Question: I'm trying to initialize a 2 GB SanDisk SD card on a <URL>. I've analyzed the interface on a logic analyzer (see . The problem is that the data out line from the SD card is always high, I should be getting back a 0x01 from the card init command. The SD card reads fine on the PC however. The code I am using is below, what could the problem be?
I'm using an SD socket from <URL>.
'''
/*------------------------------------------------------------------------/
/ Bitbanging MMCv3/SDv1/SDv2 (in SPI mode) control module
/-------------------------------------------------------------------------/
/
/ Copyright (C) 2010, ChaN, all right reserved.
/
/ * This software is a free software and there is NO WARRANTY.
/ * No restriction on use. You can use, modify and redistribute it for
/ personal, non-profit or commercial products UNDER YOUR RESPONSIBILITY.
/ * Redistributions of source code must retain the above copyright notice.
/
/--------------------------------------------------------------------------/
Features and Limitations:
* Very Easy to Port
It uses only 4-6 bit of GPIO port. No interrupt, no SPI port is used.
* Platform Independent
You need to modify only a few macros to control GPIO ports.
* Low Speed
The data transfer rate will be several times slower than hardware SPI.
* No Media Change Detection
Application program must re-mount the volume after media change or it
results a hard error.
/-------------------------------------------------------------------------*/
#include <device.h>
#include "diskio.h" /* Common include file for FatFs and disk I/O layer */
/*-------------------------------------------------------------------------*/
/* Platform dependent macros and functions needed to be modified */
/*-------------------------------------------------------------------------*/
#include <device.h> /* Include device specific declareation file here */
#define INIT_PORT() /* Initialize MMC control port (CS/CLK/DI:output, DO/WP/INS:input) */
#define DLY_US(n) CyDelayUs(n) /* Delay n microseconds */
#define CLK_DELAY() CyDelayUs(1)
#define CS_H() CyPins_SetPin(ss_0) /* Set MMC CS "high" */
#define CS_L() CyPins_ClearPin(ss_0) /* Set MMC CS "low" */
#define CK_H() CyPins_SetPin(clk_0) /* Set MMC SCLK "high" */
#define CK_L() CyPins_ClearPin(clk_0) /* Set MMC SCLK "low" */
#define DI_H() CyPins_SetPin(spiout_0) /* Set MMC DI "high" */
#define DI_L() CyPins_ClearPin(spiout_0) /* Set MMC DI "low" */
#define DO CyPins_ReadPin(spiin_0) /* Get MMC DO value (high:true, low:false) */
#define INS (1) /* Card is inserted (yes:true, no:false, default:true) */
#define WP (0) /* Card is write protected (yes:true, no:false, default:false) */
/*--------------------------------------------------------------------------
Module Private Functions
---------------------------------------------------------------------------*/
/* MMC/SD command (SPI mode) */
#define CMD0 (0) /* GO_IDLE_STATE */
#define CMD1 (1) /* SEND_OP_COND */
#define ACMD41 (0x80+41) /* SEND_OP_COND (SDC) */
#define CMD8 (8) /* SEND_IF_COND */
#define CMD9 (9) /* SEND_CSD */
#define CMD10 (10) /* SEND_CID */
#define CMD12 (12) /* STOP_TRANSMISSION */
#define ACMD13 (0x80+13) /* SD_STATUS (SDC) */
#define CMD16 (16) /* SET_BLOCKLEN */
#define CMD17 (17) /* READ_SINGLE_BLOCK */
#define CMD18 (18) /* READ_MULTIPLE_BLOCK */
#define CMD23 (23) /* SET_BLOCK_COUNT */
#define ACMD23 (0x80+23) /* SET_WR_BLK_ERASE_COUNT (SDC) */
#define CMD24 (24) /* WRITE_BLOCK */
#define CMD25 (25) /* WRITE_MULTIPLE_BLOCK */
#define CMD41 (41) /* SEND_OP_COND (ACMD) */
#define CMD55 (55) /* APP_CMD */
#define CMD58 (58) /* READ_OCR */
/* Card type flags (CardType) */
#define CT_MMC 0x01 /* MMC ver 3 */
#define CT_SD1 0x02 /* SD ver 1 */
#define CT_SD2 0x04 /* SD ver 2 */
#define CT_SDC (CT_SD1|CT_SD2) /* SD */
#define CT_BLOCK 0x08 /* Block addressing */
static
DSTATUS Stat = STA_NOINIT; /* Disk status */
static
BYTE CardType; /* b0:MMC, b1:SDv1, b2:SDv2, b3:Block addressing */
static char buf[80];
/*-----------------------------------------------------------------------*/
/* Transmit bytes to the MMC (bitbanging) */
/*-----------------------------------------------------------------------*/
static
void xmit_mmc (
const BYTE* buff, /* Data to be sent */
UINT bc /* Number of bytes to send */
)
{
BYTE d;
do {
d = *buff++; /* Get a byte to be sent */
if (d & 0x80) DI_H(); else DI_L(); /* bit7 */
CK_H(); CLK_DELAY(); CK_L(); CLK_DELAY();
if (d & 0x40) DI_H(); else DI_L(); /* bit6 */
CK_H(); CLK_DELAY(); CK_L(); CLK_DELAY();
if (d & 0x20) DI_H(); else DI_L(); /* bit5 */
CK_H(); CLK_DELAY(); CK_L(); CLK_DELAY();
if (d & 0x10) DI_H(); else DI_L(); /* bit4 */
CK_H(); CLK_DELAY(); CK_L(); CLK_DELAY();
if (d & 0x08) DI_H(); else DI_L(); /* bit3 */
CK_H(); CLK_DELAY(); CK_L(); CLK_DELAY();
if (d & 0x04) DI_H(); else DI_L(); /* bit2 */
CK_H(); CLK_DELAY(); CK_L(); CLK_DELAY();
if (d & 0x02) DI_H(); else DI_L(); /* bit1 */
CK_H(); CLK_DELAY(); CK_L(); CLK_DELAY();
if (d & 0x01) DI_H(); else DI_L(); /* bit0 */
CK_H(); CLK_DELAY(); CK_L(); CLK_DELAY();
DLY_US(10);
//snprintf(buf, sizeof buf, "sent 0x%02x
", d);
//UART_1_PutString(buf);
} while (--bc);
}
/*-----------------------------------------------------------------------*/
/* Receive bytes from the MMC (bitbanging) */
/*-----------------------------------------------------------------------*/
static
void rcvr_mmc (
BYTE *buff, /* Pointer to read buffer */
UINT bc /* Number of bytes to receive */
)
{
BYTE r;
DI_H(); /* Send 0xFF */
do {
r = 0; if (DO) r++; /* bit7 */
CK_H(); CLK_DELAY(); CK_L(); CLK_DELAY();
r <<= 1; if (DO) r++; /* bit6 */
CK_H(); CLK_DELAY(); CK_L(); CLK_DELAY();
r <<= 1; if (DO) r++; /* bit5 */
CK_H(); CLK_DELAY(); CK_L(); CLK_DELAY();
r <<= 1; if (DO) r++; /* bit4 */
CK_H(); CLK_DELAY(); CK_L(); CLK_DELAY();
r <<= 1; if (DO) r++; /* bit3 */
CK_H(); CLK_DELAY(); CK_L(); CLK_DELAY();
r <<= 1; if (DO) r++; /* bit2 */
CK_H(); CLK_DELAY(); CK_L(); CLK_DELAY();
r <<= 1; if (DO) r++; /* bit1 */
CK_H(); CLK_DELAY(); CK_L(); CLK_DELAY();
r <<= 1; if (DO) r++; /* bit0 */
CK_H(); CLK_DELAY(); CK_L(); CLK_DELAY();
*buff++ = r; /* Store a received byte */
DLY_US(10);
//snprintf(buf, sizeof buf, "received 0x%02x
", r);
//UART_1_PutString(buf);
} while (--bc);
}
/*-----------------------------------------------------------------------*/
/* Wait for card ready */
/*-----------------------------------------------------------------------*/
static
int wait_ready (void) /* 1:OK, 0:Timeout */
{
BYTE d;
UINT tmr;
for (tmr = 5000; tmr; tmr--) { /* Wait for ready in timeout of 500ms */
rcvr_mmc(&d, 1);
if (d == 0xFF) return 1;
DLY_US(100);
}
return 0;
}
/*-----------------------------------------------------------------------*/
/* Deselect the card and release SPI bus */
/*-----------------------------------------------------------------------*/
static
void deselect (void)
{
BYTE d;
CS_H();
rcvr_mmc(&d, 1);
}
/*-----------------------------------------------------------------------*/
/* Select the card and wait for ready */
/*-----------------------------------------------------------------------*/
static
int select (void) /* 1:OK, 0:Timeout */
{
CS_L();
if (!wait_ready()) {
deselect();
return 0;
}
return 1;
}
/*-----------------------------------------------------------------------*/
/* Receive a data packet from MMC */
/*-----------------------------------------------------------------------*/
static
int rcvr_datablock ( /* 1:OK, 0:Failed */
BYTE *buff, /* Data buffer to store received data */
UINT btr /* Byte count */
)
{
BYTE d[2];
UINT tmr;
for (tmr = 1000; tmr; tmr--) { /* Wait for data packet in timeout of 100ms */
rcvr_mmc(d, 1);
if (d[0] != 0xFF) break;
DLY_US(100);
}
if (d[0] != 0xFE)
return 0; /* If not valid data token, retutn with error */
rcvr_mmc(buff, btr); /* Receive the data block into buffer */
rcvr_mmc(d, 2); /* Discard CRC */
return 1; /* Return with success */
}
/*-----------------------------------------------------------------------*/
/* Send a data packet to MMC */
/*-----------------------------------------------------------------------*/
static
int xmit_datablock ( /* 1:OK, 0:Failed */
const BYTE *buff, /* 512 byte data block to be transmitted */
BYTE token /* Data/Stop token */
)
{
BYTE d[2];
if (!wait_ready())
return 0;
d[0] = token;
xmit_mmc(d, 1); /* Transmit a token */
if (token != 0xFD) { /* Is it data token? */
xmit_mmc(buff, 512); /* Transmit the 512 byte data block to MMC */
rcvr_mmc(d, 2); /* Dummy CRC (FF,FF) */
rcvr_mmc(d, 1); /* Receive data response */
if ((d[0] & 0x1F) != 0x05) /* If not accepted, return with error */
return 0;
}
return 1;
}
/*-----------------------------------------------------------------------*/
/* Send a command packet to MMC */
/*-----------------------------------------------------------------------*/
static
BYTE send_cmd ( /* Returns command response (bit7==1:Send failed)*/
BYTE cmd, /* Command byte */
DWORD arg /* Argument */
)
{
BYTE n, d, buf[6];
if (cmd & 0x80) { /* ACMD<n> is the command sequense of CMD55-CMD<n> */
cmd &= 0x7F;
n = send_cmd(CMD55, 0);
if (n > 1) return n;
}
/* Select the card and wait for ready */
deselect();
if (!select()) {
return 0xFF;
}
/* Send a command packet */
buf[0] = 0x40 | cmd; /* Start + Command index */
buf[1] = (BYTE)(arg >> 24); /* Argument[31..24] */
buf[2] = (BYTE)(arg >> 16); /* Argument[23..16] */
buf[3] = (BYTE)(arg >> 8); /* Argument[15..8] */
buf[4] = (BYTE)arg; /* Argument[7..0] */
n = 0x01; /* Dummy CRC + Stop */
if (cmd == CMD0)
n = 0x95; /* (valid CRC for CMD0(0)) */
if (cmd == CMD8)
n = 0x87; /* (valid CRC for CMD8(0x1AA)) */
buf[5] = n;
xmit_mmc(buf, 6);
/* Receive command response */
if (cmd == CMD12)
rcvr_mmc(&d, 1); /* Skip a stuff byte when stop reading */
n = 10; /* Wait for a valid response in timeout of 10 attempts */
do
rcvr_mmc(&d, 1);
while ((d & 0x80) && --n);
return d; /* Return with the response value */
}
/*--------------------------------------------------------------------------
Public Functions
---------------------------------------------------------------------------*/
/*-----------------------------------------------------------------------*/
/* Get Disk Status */
/*-----------------------------------------------------------------------*/
DSTATUS disk_status (
BYTE drv /* Drive number (0) */
)
{
DSTATUS s = Stat;
if (drv || !INS) {
s = STA_NODISK | STA_NOINIT;
} else {
s &= ~STA_NODISK;
if (WP)
s |= STA_PROTECT;
else
s &= ~STA_PROTECT;
}
Stat = s;
return s;
}
/*-----------------------------------------------------------------------*/
/* Initialize Disk Drive */
/*-----------------------------------------------------------------------*/
DSTATUS disk_initialize (
BYTE drv /* Physical drive nmuber (0) */
)
{
BYTE n, ty, cmd, buf[4];
UINT tmr;
DSTATUS s;
INIT_PORT(); /* Initialize control port */
s = disk_status(drv); /* Check if card is in the socket */
if (s & STA_NODISK) return s;
CS_H();
for (n = 10; n; n--) rcvr_mmc(buf, 1); /* 80 dummy clocks */
ty = 0;
if (send_cmd(CMD0, 0) == 1) { /* Enter Idle state */
if (send_cmd(CMD8, 0x1AA) == 1) { /* SDv2? */
rcvr_mmc(buf, 4); /* Get trailing return value of R7 resp */
if (buf[2] == 0x01 && buf[3] == 0xAA) { /* The card can work at vdd range of 2.7-3.6V */
for (tmr = 1000; tmr; tmr--) { /* Wait for leaving idle state (ACMD41 with HCS bit) */
if (send_cmd(ACMD41, 1UL << 30) == 0) break;
DLY_US(1000);
}
if (tmr && send_cmd(CMD58, 0) == 0) { /* Check CCS bit in the OCR */
rcvr_mmc(buf, 4);
ty = (buf[0] & 0x40) ? CT_SD2 | CT_BLOCK : CT_SD2; /* SDv2 */
}
}
} else { /* SDv1 or MMCv3 */
if (send_cmd(ACMD41, 0) <= 1) {
ty = CT_SD1; cmd = ACMD41; /* SDv1 */
} else {
ty = CT_MMC; cmd = CMD1; /* MMCv3 */
}
for (tmr = 1000; tmr; tmr--) { /* Wait for leaving idle state */
if (send_cmd(ACMD41, 0) == 0) break;
DLY_US(1000);
}
if (!tmr || send_cmd(CMD16, 512) != 0) /* Set R/W block length to 512 */
ty = 0;
}
}
else {
UART_1_PutString("send CMD 0 failed");
}
CardType = ty;
if (ty) /* Initialization succeded */
s &= ~STA_NOINIT;
else /* Initialization failed */
s |= STA_NOINIT;
Stat = s;
deselect();
return s;
}
/*-----------------------------------------------------------------------*/
/* Read Sector(s) */
/*-----------------------------------------------------------------------*/
DRESULT disk_read (
BYTE drv, /* Physical drive nmuber (0) */
BYTE *buff, /* Pointer to the data buffer to store read data */
DWORD sector, /* Start sector number (LBA) */
BYTE count /* Sector count (1..128) */
)
{
DSTATUS s;
s = disk_status(drv);
if (s & STA_NOINIT) return RES_NOTRDY;
if (!count) return RES_PARERR;
if (!(CardType & CT_BLOCK)) sector *= 512; /* Convert LBA to byte address if needed */
if (count == 1) { /* Single block read */
if ((send_cmd(CMD17, sector) == 0) /* READ_SINGLE_BLOCK */
&& rcvr_datablock(buff, 512))
count = 0;
}
else { /* Multiple block read */
if (send_cmd(CMD18, sector) == 0) { /* READ_MULTIPLE_BLOCK */
do {
if (!rcvr_datablock(buff, 512)) break;
buff += 512;
} while (--count);
send_cmd(CMD12, 0); /* STOP_TRANSMISSION */
}
}
deselect();
return count ? RES_ERROR : RES_OK;
}
/*-----------------------------------------------------------------------*/
/* Write Sector(s) */
/*-----------------------------------------------------------------------*/
DRESULT disk_write (
BYTE drv, /* Physical drive nmuber (0) */
const BYTE *buff, /* Pointer to the data to be written */
DWORD sector, /* Start sector number (LBA) */
BYTE count /* Sector count (1..128) */
)
{
DSTATUS s;
s = disk_status(drv);
if (s & STA_NOINIT) return RES_NOTRDY;
if (s & STA_PROTECT) return RES_WRPRT;
if (!count) return RES_PARERR;
if (!(CardType & CT_BLOCK)) sector *= 512; /* Convert LBA to byte address if needed */
if (count == 1) { /* Single block write */
if ((send_cmd(CMD24, sector) == 0) /* WRITE_BLOCK */
&& xmit_datablock(buff, 0xFE))
count = 0;
}
else { /* Multiple block write */
if (CardType & CT_SDC) send_cmd(ACMD23, count);
if (send_cmd(CMD25, sector) == 0) { /* WRITE_MULTIPLE_BLOCK */
do {
if (!xmit_datablock(buff, 0xFC)) break;
buff += 512;
} while (--count);
if (!xmit_datablock(0, 0xFD)) /* STOP_TRAN token */
count = 1;
}
}
deselect();
return count ? RES_ERROR : RES_OK;
}
/*-----------------------------------------------------------------------*/
/* Miscellaneous Functions */
/*-----------------------------------------------------------------------*/
DRESULT disk_ioctl (
BYTE drv, /* Physical drive nmuber (0) */
BYTE ctrl, /* Control code */
void *buff /* Buffer to send/receive control data */
)
{
DRESULT res;
BYTE n, csd[16];
WORD cs;
if (disk_status(drv) & STA_NOINIT) /* Check if card is in the socket */
return RES_NOTRDY;
res = RES_ERROR;
switch (ctrl) {
case CTRL_SYNC : /* Make sure that no pending write process */
if (select()) {
deselect();
res = RES_OK;
}
break;
case GET_SECTOR_COUNT : /* Get number of sectors on the disk (DWORD) */
if ((send_cmd(CMD9, 0) == 0) && rcvr_datablock(csd, 16)) {
if ((csd[0] >> 6) == 1) { /* SDC ver 2.00 */
cs= csd[9] + ((WORD)csd[8] << 8) + 1;
*(DWORD*)buff = (DWORD)cs << 10;
} else { /* SDC ver 1.XX or MMC */
n = (csd[5] & 15) + ((csd[10] & 128) >> 7) + ((csd[9] & 3) << 1) + 2;
cs = (csd[8] >> 6) + ((WORD)csd[7] << 2) + ((WORD)(csd[6] & 3) << 10) + 1;
*(DWORD*)buff = (DWORD)cs << (n - 9);
}
res = RES_OK;
}
break;
case GET_BLOCK_SIZE : /* Get erase block size in unit of sector (DWORD) */
*(DWORD*)buff = 128;
res = RES_OK;
break;
default:
res = RES_PARERR;
}
deselect();
return res;
}
'''
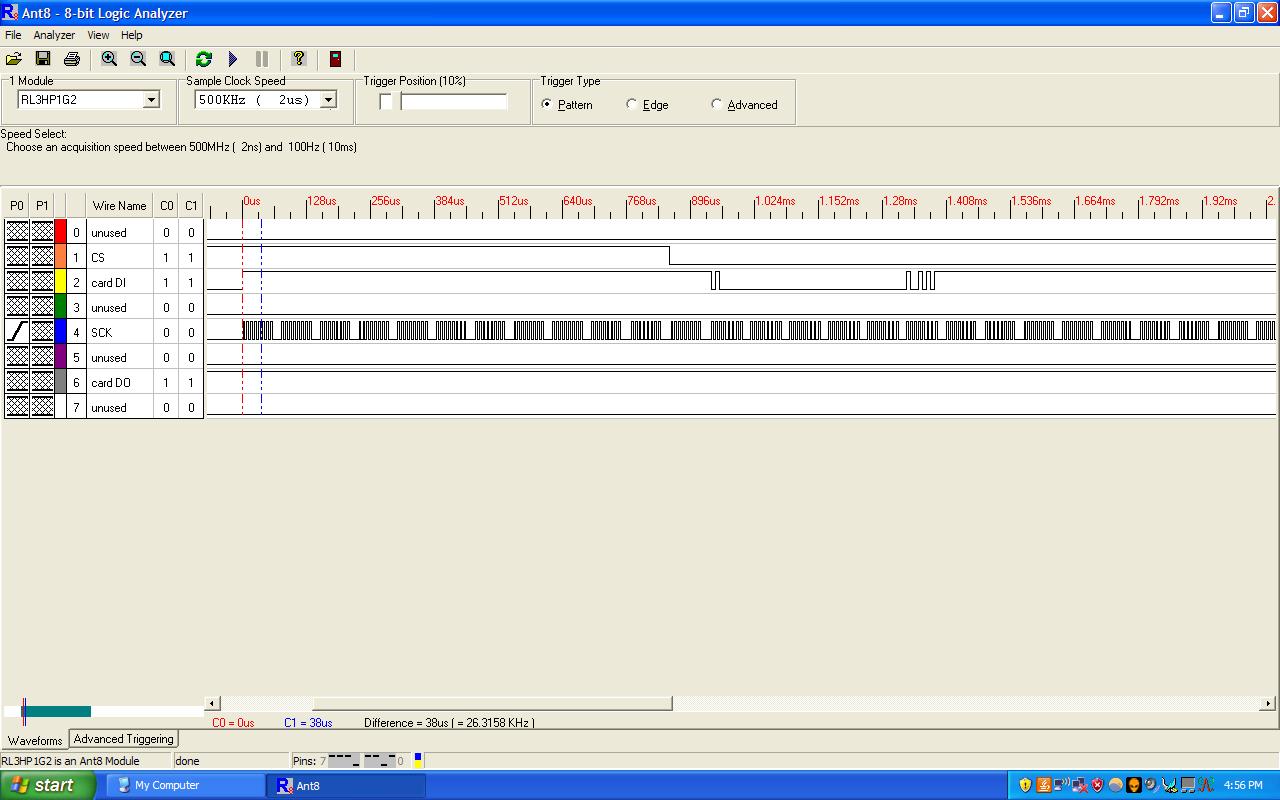
Answer: Normally, you can put pull-up resistors when more than one SD card is connected to the same interface lines. In particular, the signals DI, DO, and CLK becomes floating when you deselect and select another card.
Otherwise, I can imagine that it also has an impact on the length of the track between host and slave, in this case the microSD card.
I see the pullup resistors in many example circuits that you find on the Internet.